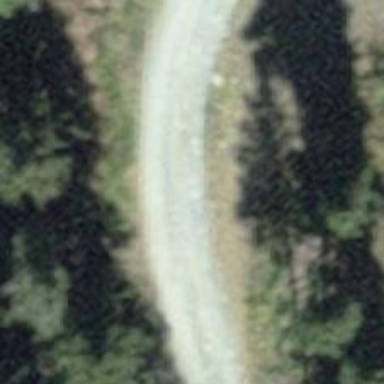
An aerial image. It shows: Downhill track road.